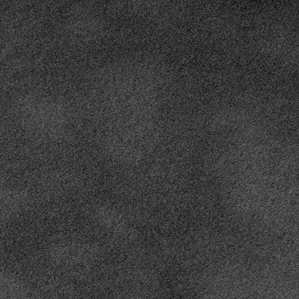
Label: frost